Aerial crown-view tile of a tropical tree (Barro Colorado Island, Panama), acquired 20250512:
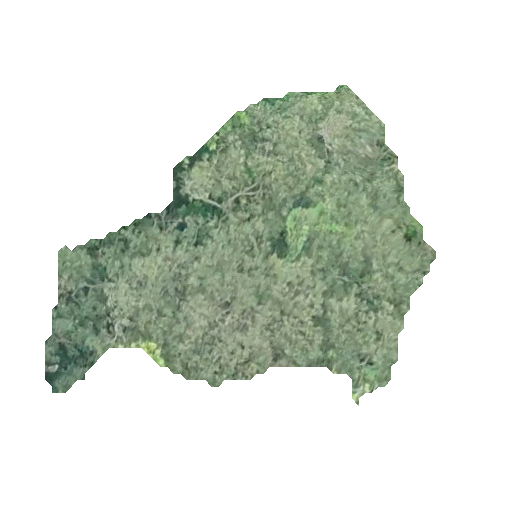
Species: Luehea seemannii
GBIF accepted scientific name: Luehea seemannii
Crown area: 112.559 m²